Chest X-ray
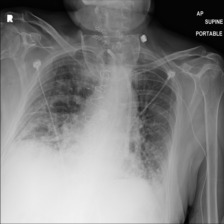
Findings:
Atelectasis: negative
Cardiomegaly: negative
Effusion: negative
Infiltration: positive
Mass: negative
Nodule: negative
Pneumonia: positive
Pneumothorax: negative
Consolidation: negative
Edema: negative
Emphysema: negative
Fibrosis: negative
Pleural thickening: negative
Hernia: negative